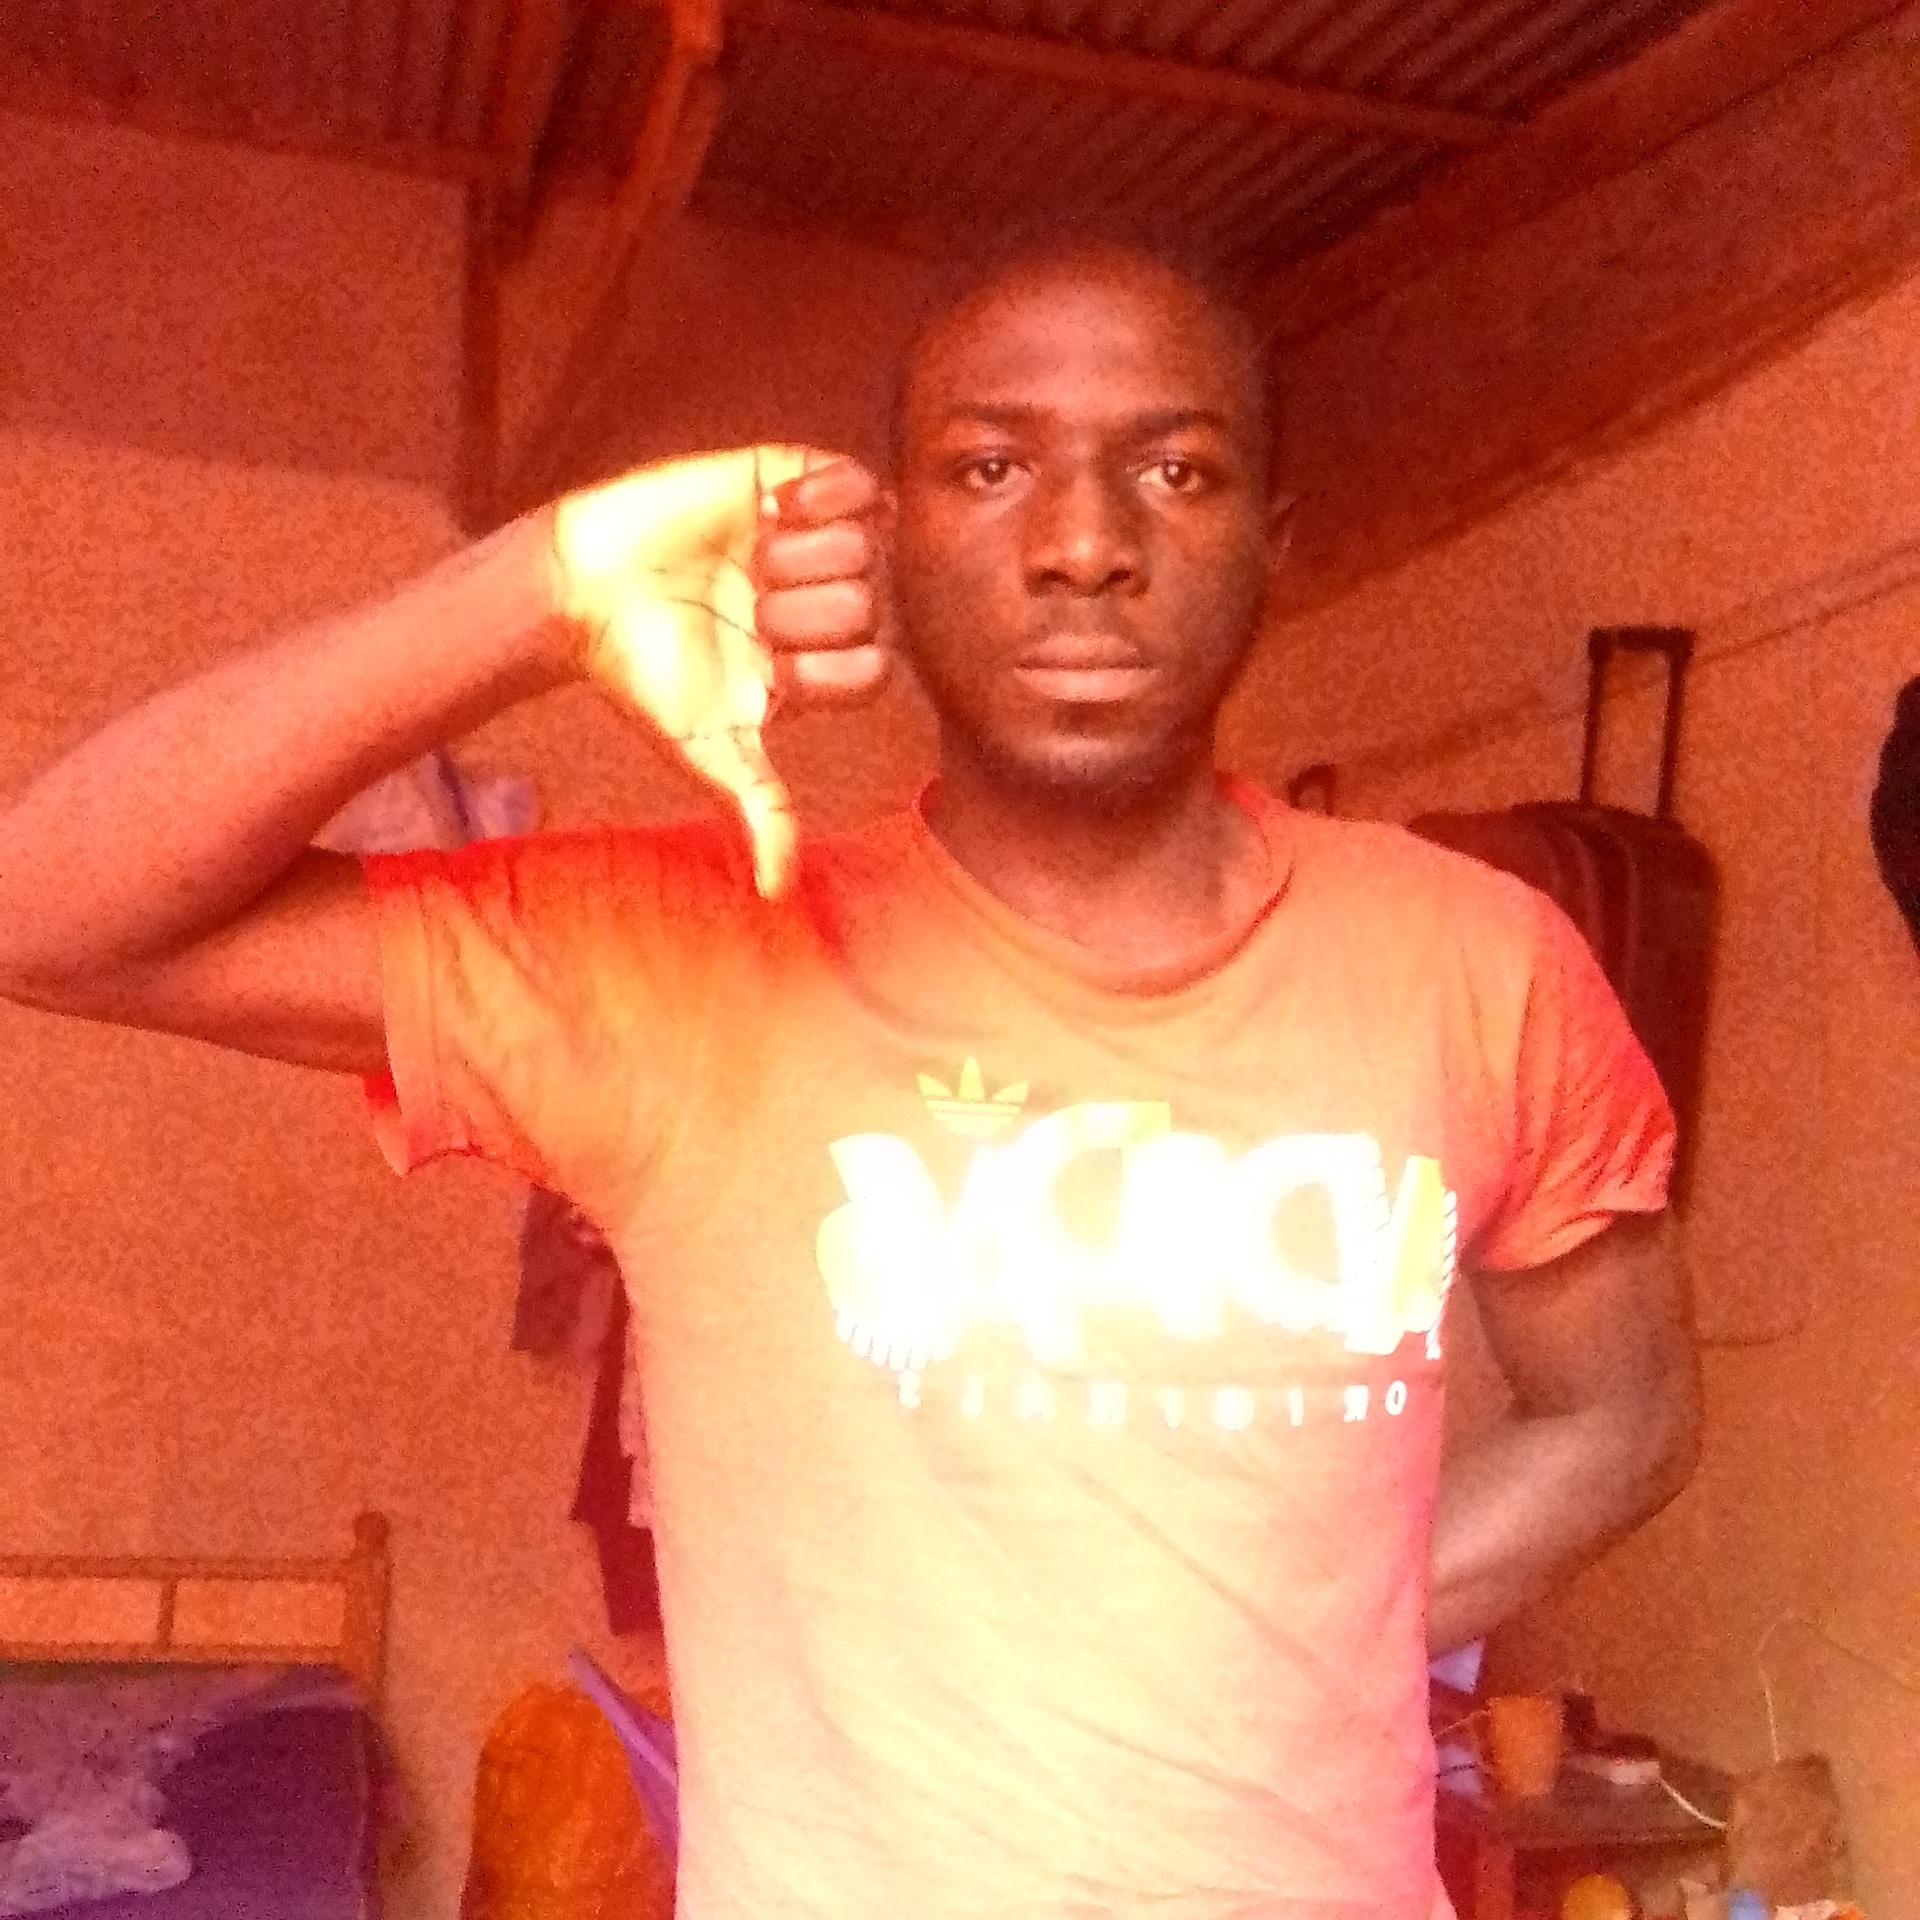
Label: noise